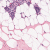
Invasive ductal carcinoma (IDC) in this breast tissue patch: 0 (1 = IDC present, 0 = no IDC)